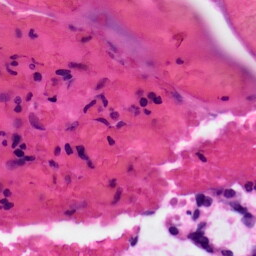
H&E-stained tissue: Colon